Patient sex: F
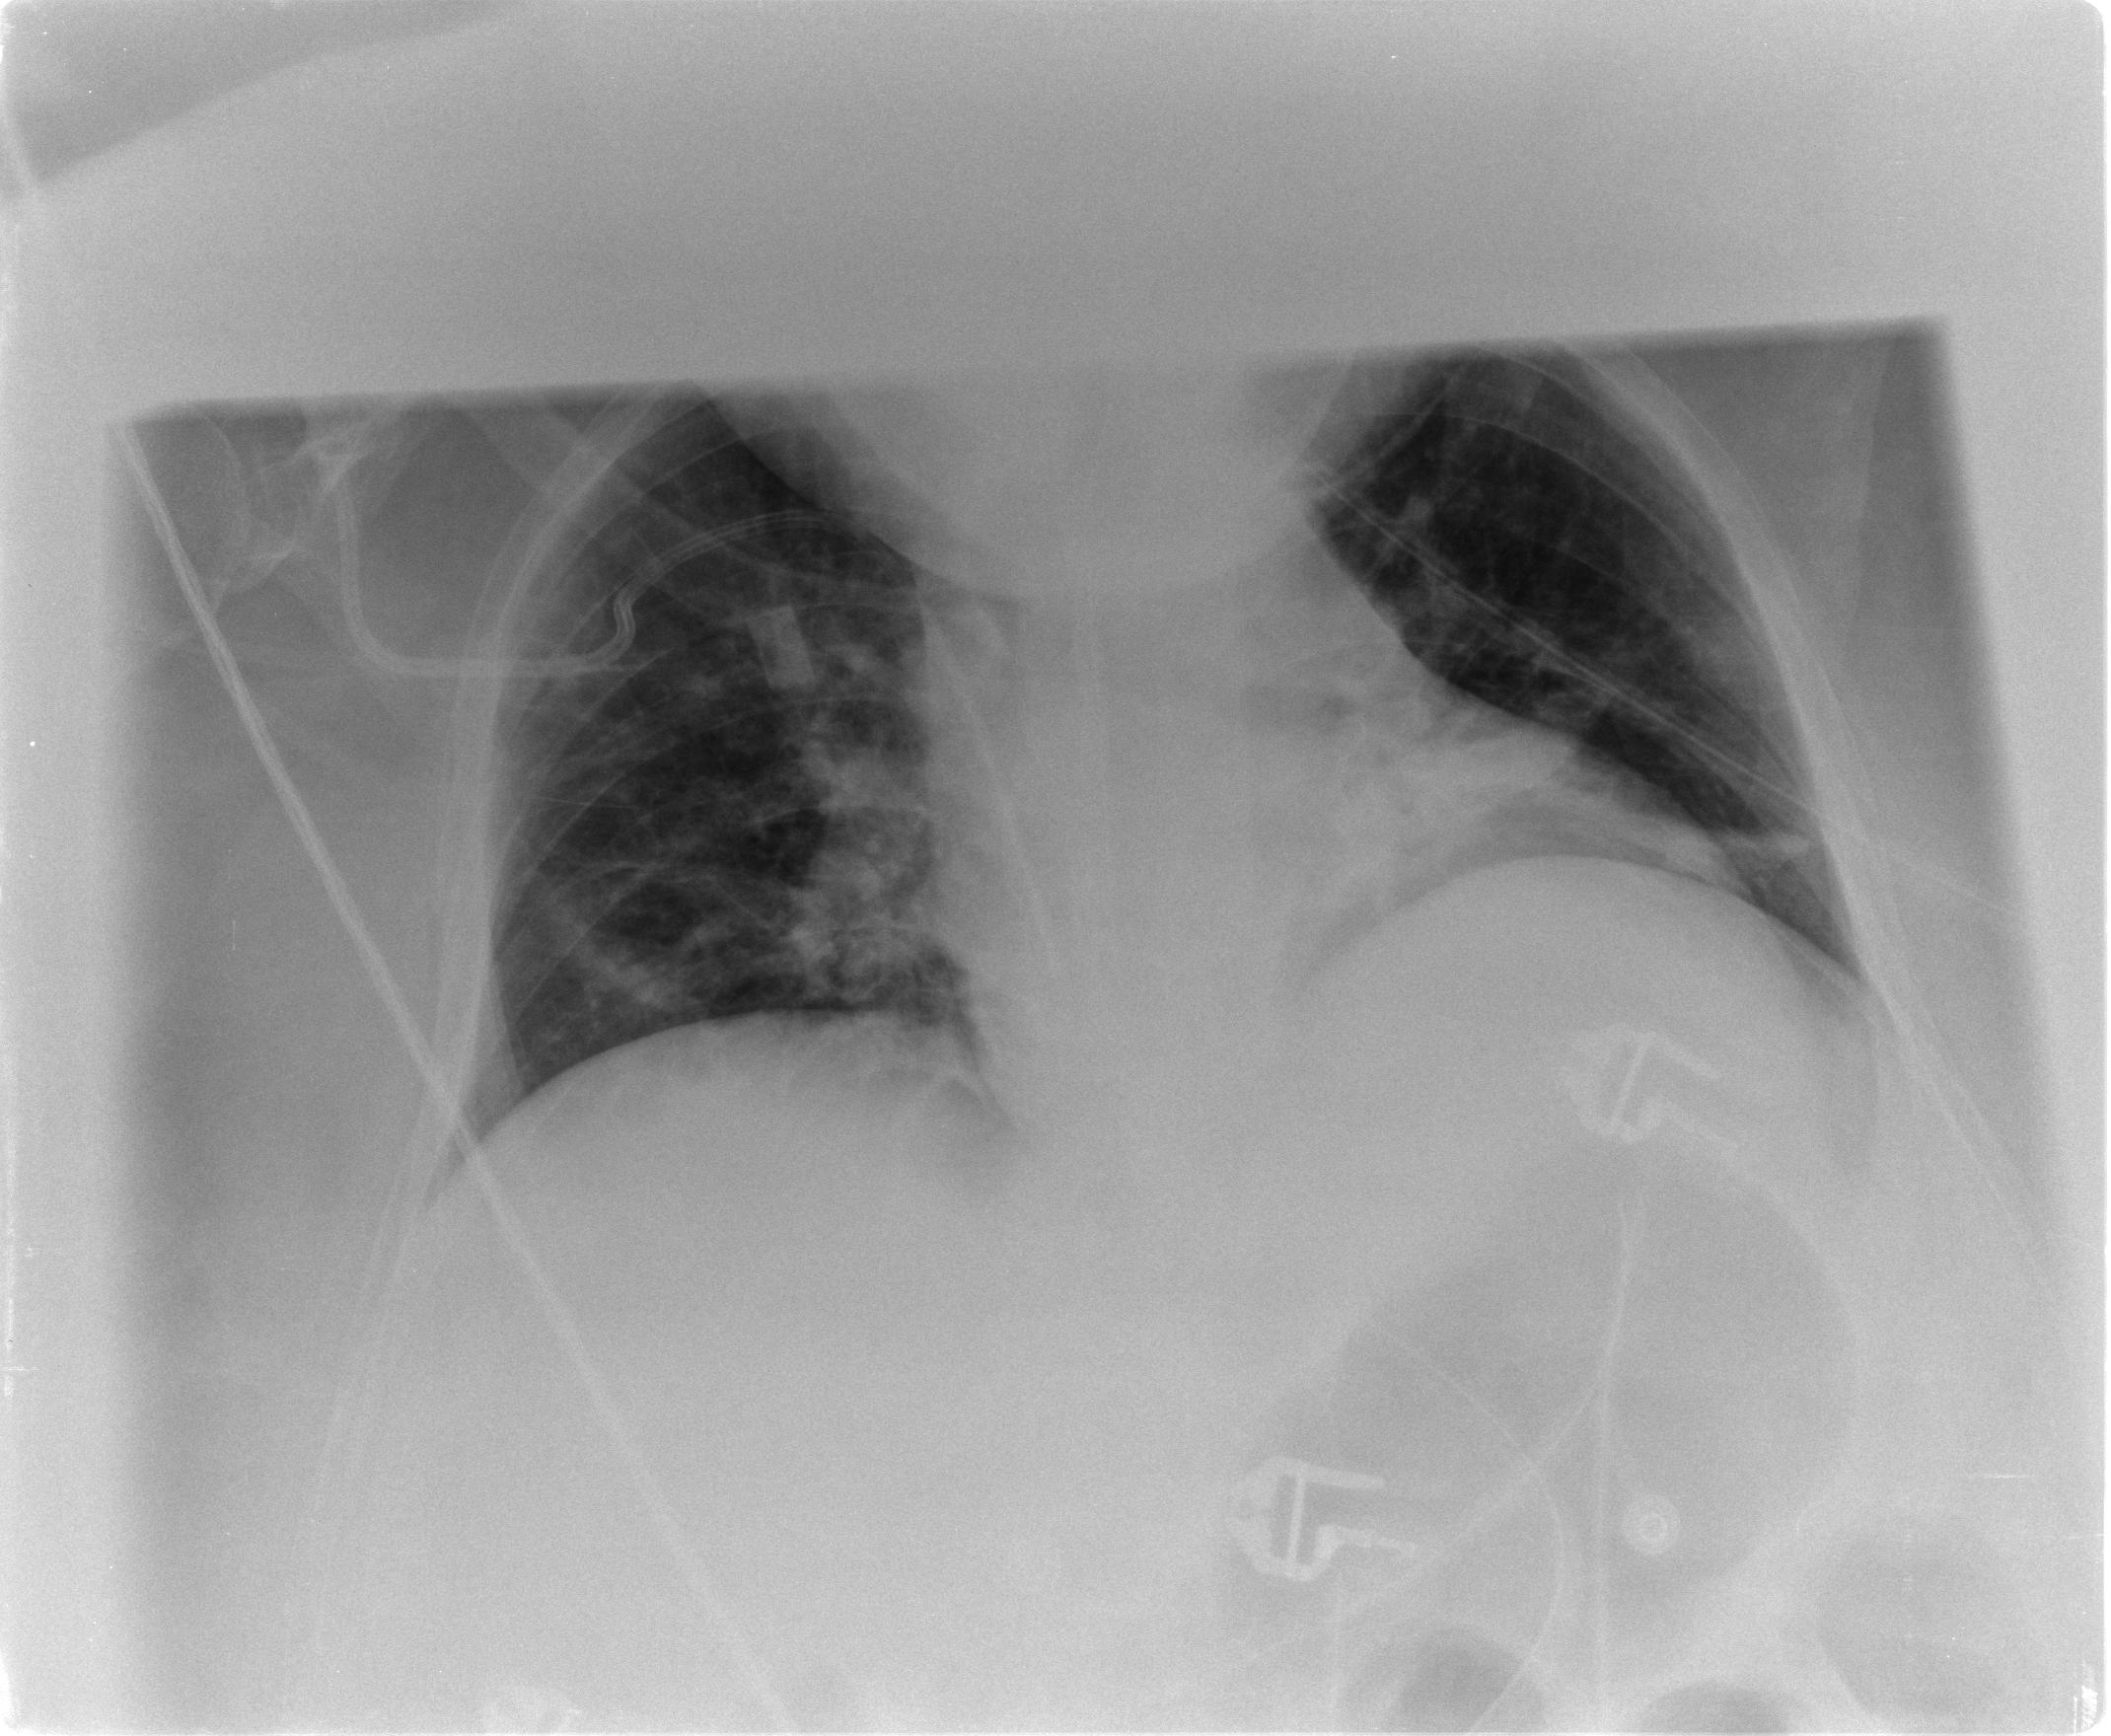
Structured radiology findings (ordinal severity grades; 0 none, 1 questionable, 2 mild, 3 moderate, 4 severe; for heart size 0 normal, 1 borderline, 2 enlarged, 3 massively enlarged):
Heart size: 0
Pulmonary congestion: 2
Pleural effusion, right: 0
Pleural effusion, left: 0
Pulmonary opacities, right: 0
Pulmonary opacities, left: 0
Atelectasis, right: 2
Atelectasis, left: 2